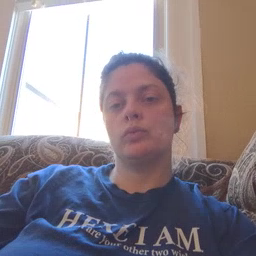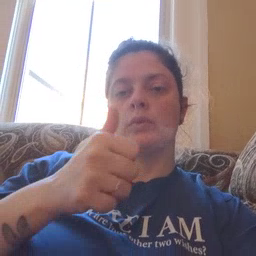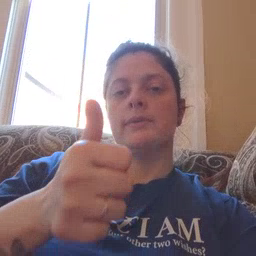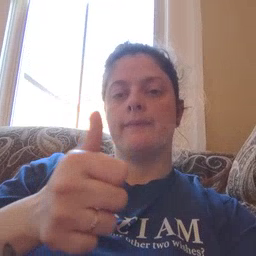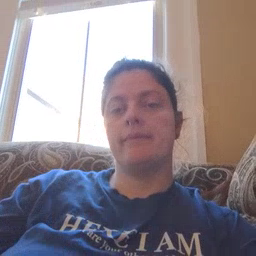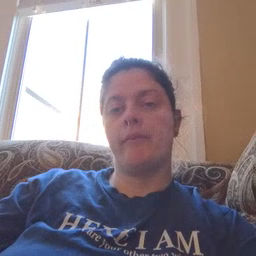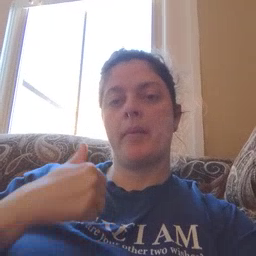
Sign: yourself